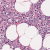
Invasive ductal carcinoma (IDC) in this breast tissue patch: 1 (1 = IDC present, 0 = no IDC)